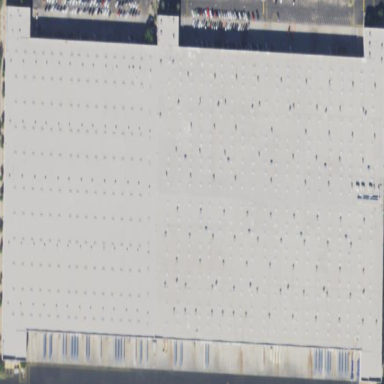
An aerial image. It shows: Warehouse building used as post depot.